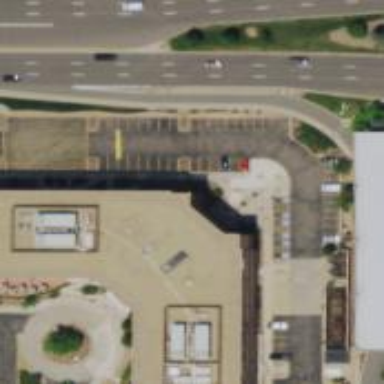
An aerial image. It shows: Office building.